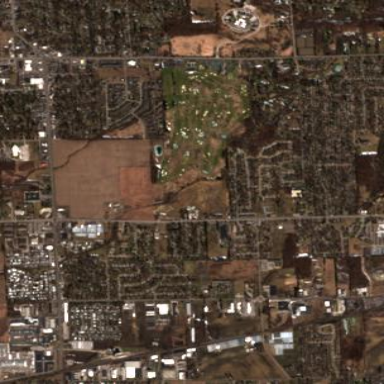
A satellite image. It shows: Golf course surrounded by greenery.